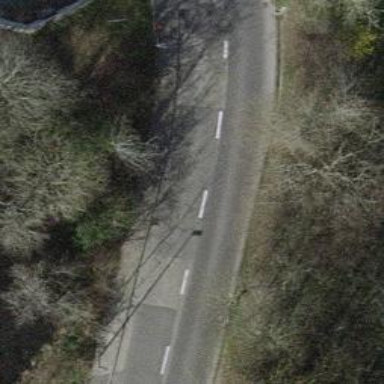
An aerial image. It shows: Asphalt sidewalk.